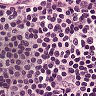
Metastatic tissue present: yes